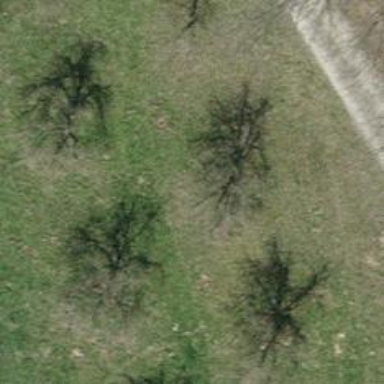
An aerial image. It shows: Beautiful tree in nature.